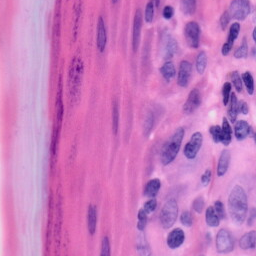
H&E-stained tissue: Skin